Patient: sex M, age 61
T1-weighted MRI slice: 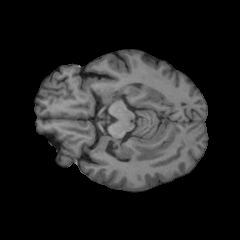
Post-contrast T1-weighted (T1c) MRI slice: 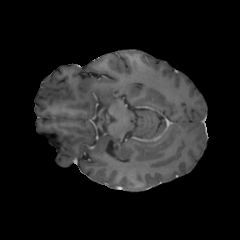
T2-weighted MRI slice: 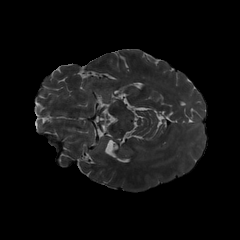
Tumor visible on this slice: no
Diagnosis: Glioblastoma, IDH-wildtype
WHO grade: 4